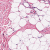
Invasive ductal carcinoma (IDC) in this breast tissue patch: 0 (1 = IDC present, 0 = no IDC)